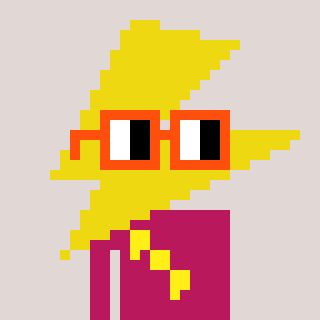
a pixel art character with square orange glasses, a lightning bolt-shaped head and a darkpink-colored body on a warm background